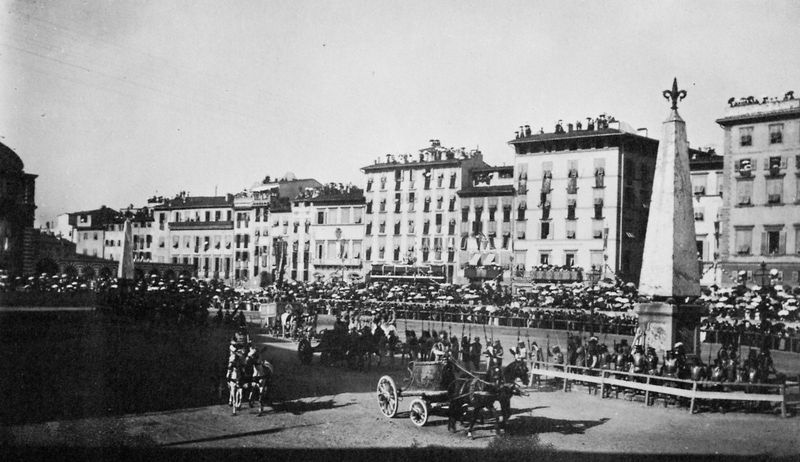
Titel: Der Santa Maria Novella Platz: Der Wagenmarkt
Künstler: Gebrüder Alinari
Schlagwörter: himmel, schatten, weiß, menschen, stadt, grau, hell, licht, schwarz, strasse, fest, leute, masse, menge, versammlung, häuser, kanal, pferd, räder, turm, rappe, fassade, fassaden, zuschauer, dächer, einspänner, platz, speichen, wagen, foto, fotografie, photographie, denkmal, schwarzweiß, rennen, lilie, schimmel, photo, obelisk, geschosse, tribünen, einweihung, aufnahme, mietshäuser